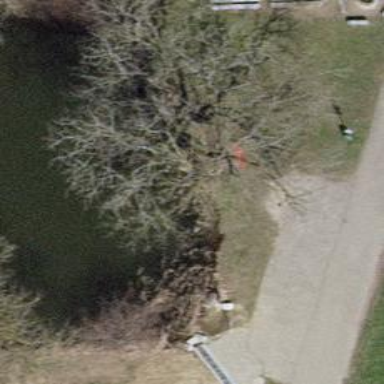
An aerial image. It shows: Bench for seating.